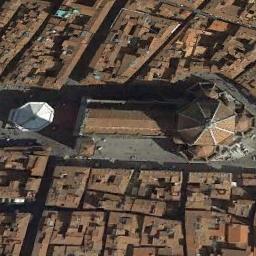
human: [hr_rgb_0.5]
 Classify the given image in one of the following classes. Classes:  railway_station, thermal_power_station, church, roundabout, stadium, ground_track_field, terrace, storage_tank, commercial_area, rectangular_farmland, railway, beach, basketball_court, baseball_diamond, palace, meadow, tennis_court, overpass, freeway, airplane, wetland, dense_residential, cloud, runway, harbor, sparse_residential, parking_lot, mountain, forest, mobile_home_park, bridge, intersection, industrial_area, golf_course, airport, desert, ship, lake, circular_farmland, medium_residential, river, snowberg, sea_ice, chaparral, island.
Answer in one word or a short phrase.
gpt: church